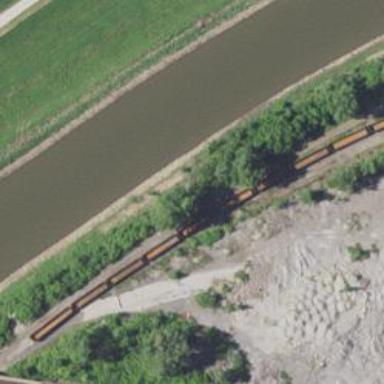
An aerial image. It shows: Railway siding with rails.